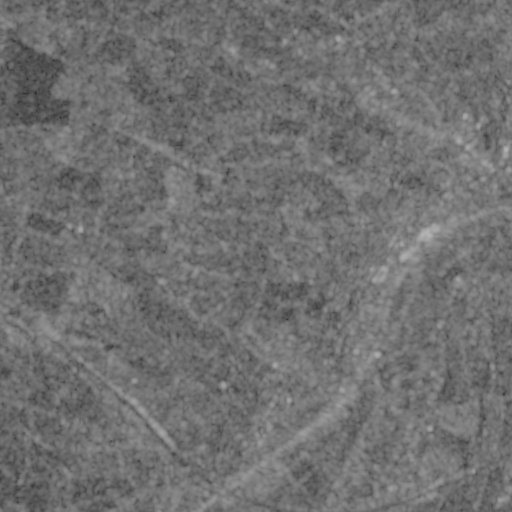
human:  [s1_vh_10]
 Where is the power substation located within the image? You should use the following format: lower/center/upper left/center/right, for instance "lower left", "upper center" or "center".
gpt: The power substation is located in the upper right of the image.
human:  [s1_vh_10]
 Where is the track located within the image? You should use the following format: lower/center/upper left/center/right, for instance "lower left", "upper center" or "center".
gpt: There is no track in the image.

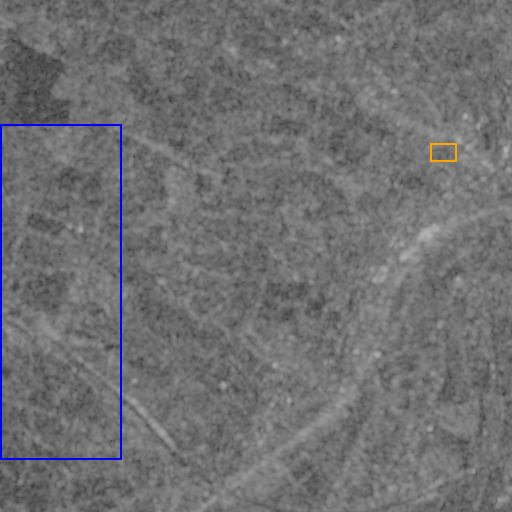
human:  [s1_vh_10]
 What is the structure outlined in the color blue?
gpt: The structure outlined in blue is a crop field.
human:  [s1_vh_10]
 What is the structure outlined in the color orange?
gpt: The structure outlined in orange is a park.
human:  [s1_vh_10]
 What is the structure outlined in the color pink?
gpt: There is no pink outline.